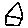
Label: house